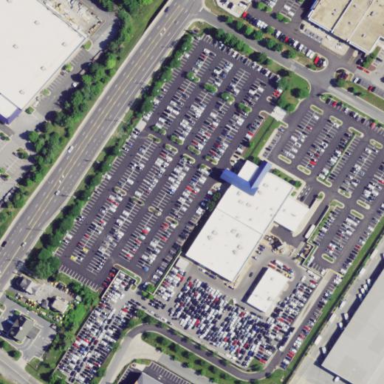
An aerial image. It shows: Retail building with car shop.